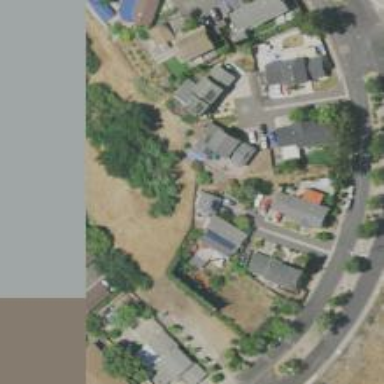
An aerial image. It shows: Shared driveway designated as service road.